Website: lowes
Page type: billing-address
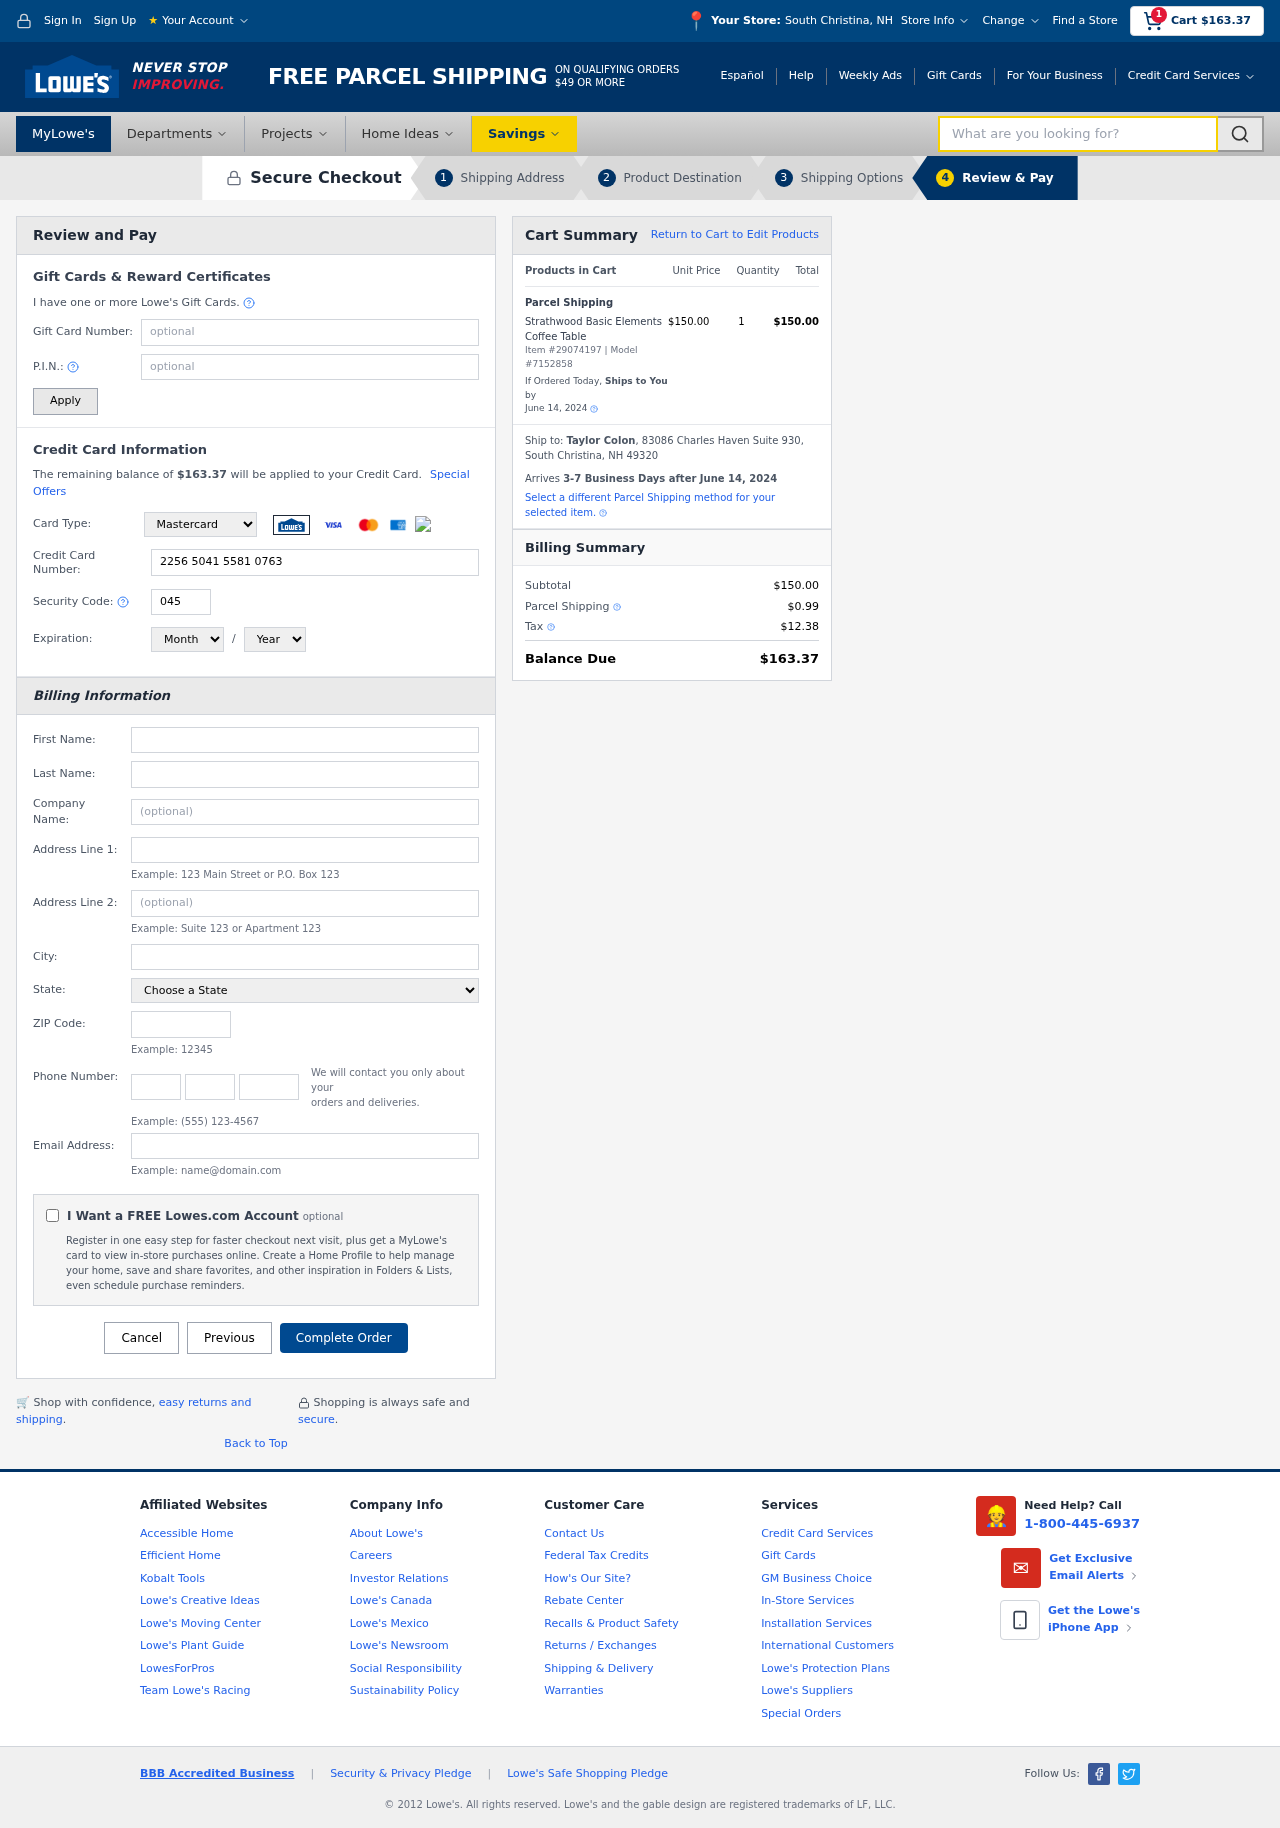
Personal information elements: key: PII_CARD_CVV
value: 045
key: PII_CARD_EXPIRY_MONTH
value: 11
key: PII_CARD_EXPIRY_YEAR
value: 28
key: PII_CARD_NUMBER
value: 2256 5041 5581 0763
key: PII_CARD_TYPE
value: Mastercard
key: PII_CITY
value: South Christina
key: PII_CITY_STATE
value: South Christina, NH
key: PII_COMPANY
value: James, Jarvis and Cook
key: PII_EMAIL
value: taylor_colon@hotmail.com
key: PII_FIRSTNAME
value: Taylor
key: PII_FULLNAME
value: Taylor Colon
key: PII_LASTNAME
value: Colon
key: PII_PHONE_AREA
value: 672
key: PII_PHONE_PREFIX
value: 983
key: PII_PHONE_SUFFIX
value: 5591
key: PII_POSTCODE
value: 49320
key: PII_STATE
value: New Hampshire
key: PII_STREET
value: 83086 Charles Haven Suite 930
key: PII_STREET2
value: Apt. 130
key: PII_CITY_STATE_ZIP
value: South Christina, NH 49320
Product elements: key: PRODUCT1_NAME
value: Strathwood Basic Elements Coffee Table
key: PRODUCT1_PRICE
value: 150
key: PRODUCT1_QUANTITY
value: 1
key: PRODUCT_ITEM_NUMBER
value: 29074197
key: PRODUCT_MODEL_NUMBER
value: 7152858
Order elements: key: ORDER_SUBTOTAL
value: $163.37
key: ORDER_TOTAL
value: $163.37
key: ORDER_SHIPPING_DATE
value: June 14, 2024
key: ORDER_SUBTOTAL
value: $150.00
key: ORDER_DELIVERY_DATE
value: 3-7 Business Days after June 14, 2024
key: ORDER_SHIPPING_DATE2
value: June 14, 2024
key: ORDER_SUBTOTAL2
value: $150.00
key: ORDER_SHIPPING_COST
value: $0.99
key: ORDER_TAX
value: $12.38
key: ORDER_TOTAL2
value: $163.37
Search elements: key: HEADER_SEARCH
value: What are you looking for?